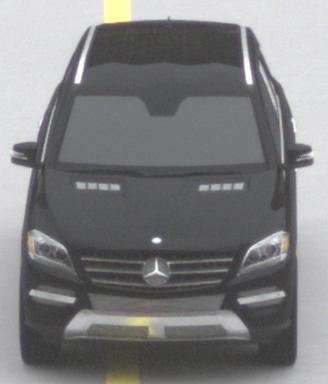
Make: Mercedes-Benz
Model: ML 350
Detailed model: M-Class (166)
Model produced from: 2011/11
Model produced until: 2014/10
Doors: 5
Color: black
Road condition: dry road
Daytime: midday
Contrast: low contrast